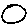
Label: circle